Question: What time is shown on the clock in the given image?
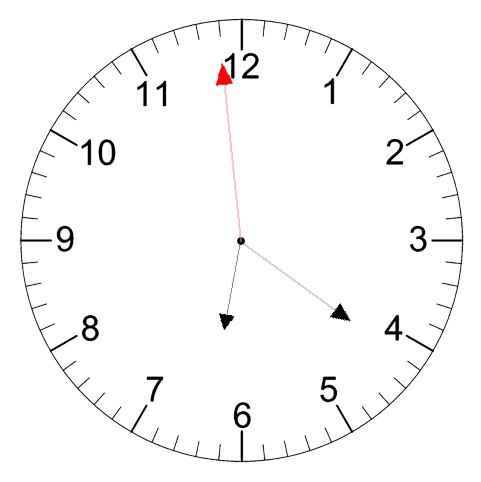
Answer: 06:20:59